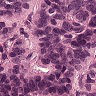
Metastatic tissue present: yes